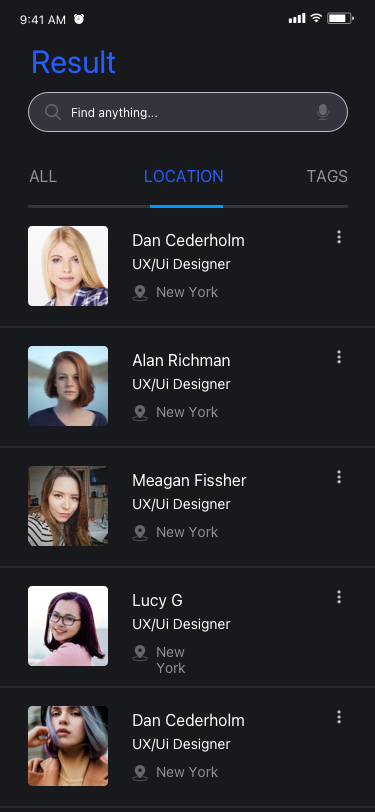
Text in this UI design:
Result
LOCATION
TAGS
ALL
Dan Cederholm
UX/Ui Designer
New York
Comment
Alan Richman
UX/Ui Designer
New York
Comment
Lucy G
UX/Ui Designer
New York
Comment
Meagan Fissher
UX/Ui Designer
New York
Comment
Dan Cederholm
UX/Ui Designer
New York
Comment
Find anything...
9:41 AM